Question: Please refer to the image attached.

I have data as shown below, by using the query I am able to get the result as follow. However, I want the actual result to be distinct in Col_2. That means X1 will only appear once, followed by X2 and X3. I do not want the same value to be repeated more than once in the column.
Is it possible to achieve?
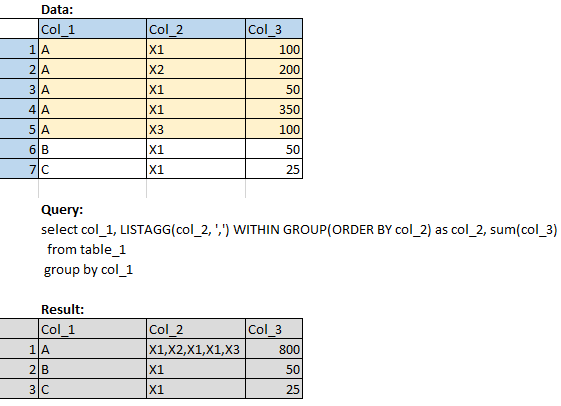
Answer: Try this way:
'''
SELECT A.COL_1,
LISTAGG(A.COL_2, ',')
WITHIN GROUP(ORDER BY A.COL_2) AS COL_2,
SUM(A.SS) AS COL_3
FROM (SELECT COL_1, COL_2, SUM(COL_3) SS
FROM TEST
GROUP BY COL_1, COL_2 ) A
GROUP BY COL_1
'''
See it here on fiddle: <URL>